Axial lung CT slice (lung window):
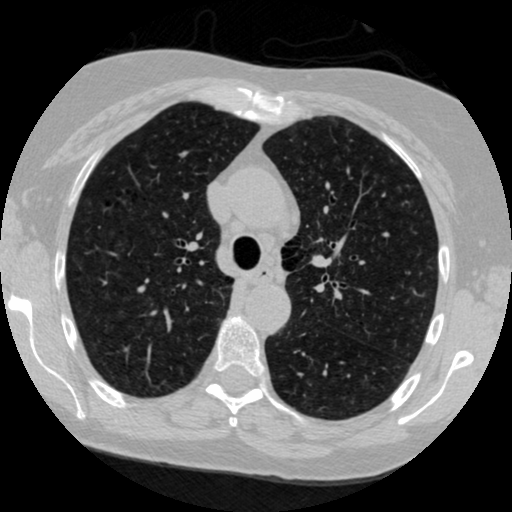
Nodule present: no